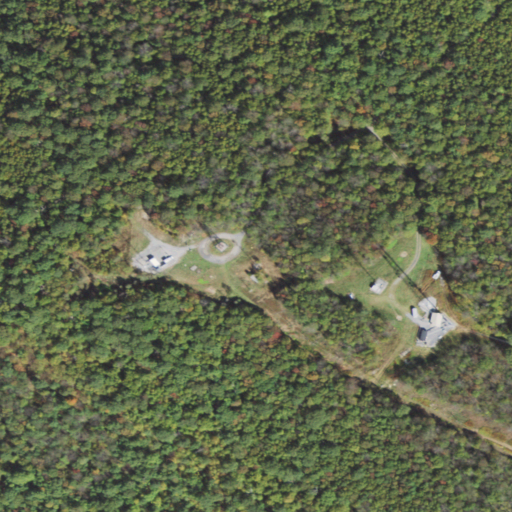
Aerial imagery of mountain in Pennsylvania named Kinton Knob containing deciduous forest, grassland, medium intensity development, and shrub